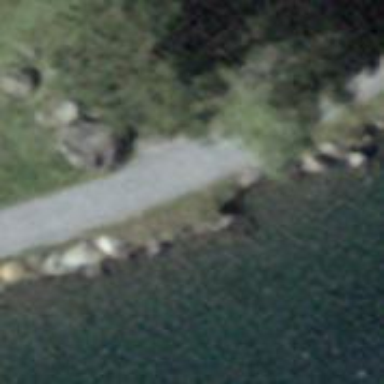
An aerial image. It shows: Bench.